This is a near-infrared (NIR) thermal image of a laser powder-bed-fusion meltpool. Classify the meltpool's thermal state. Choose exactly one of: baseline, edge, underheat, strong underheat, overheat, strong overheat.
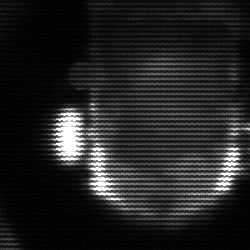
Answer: baseline